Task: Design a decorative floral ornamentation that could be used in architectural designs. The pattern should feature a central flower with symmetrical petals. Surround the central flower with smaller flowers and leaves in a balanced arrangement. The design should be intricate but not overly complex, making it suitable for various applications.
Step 904:
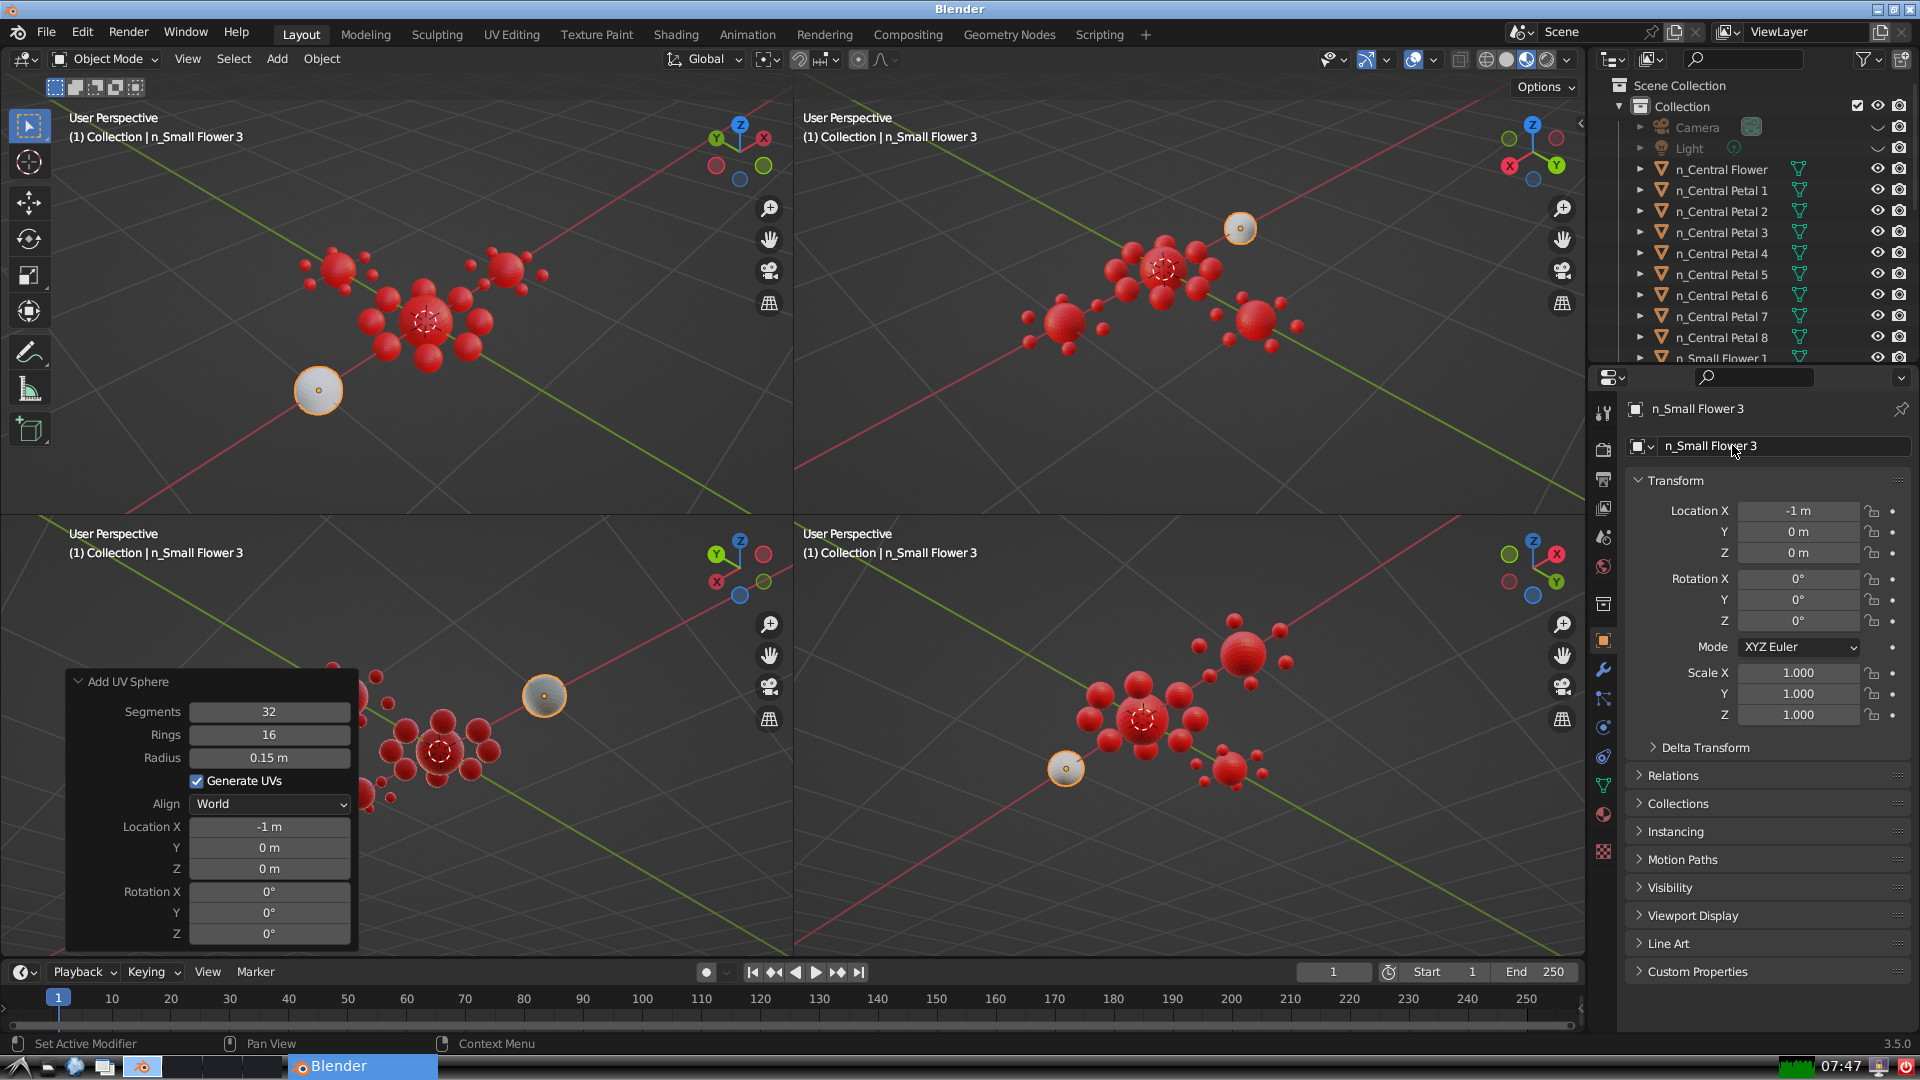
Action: {"mouse_move": [1603, 815]}